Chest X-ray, AP view. Patient: 59 years old, sex F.
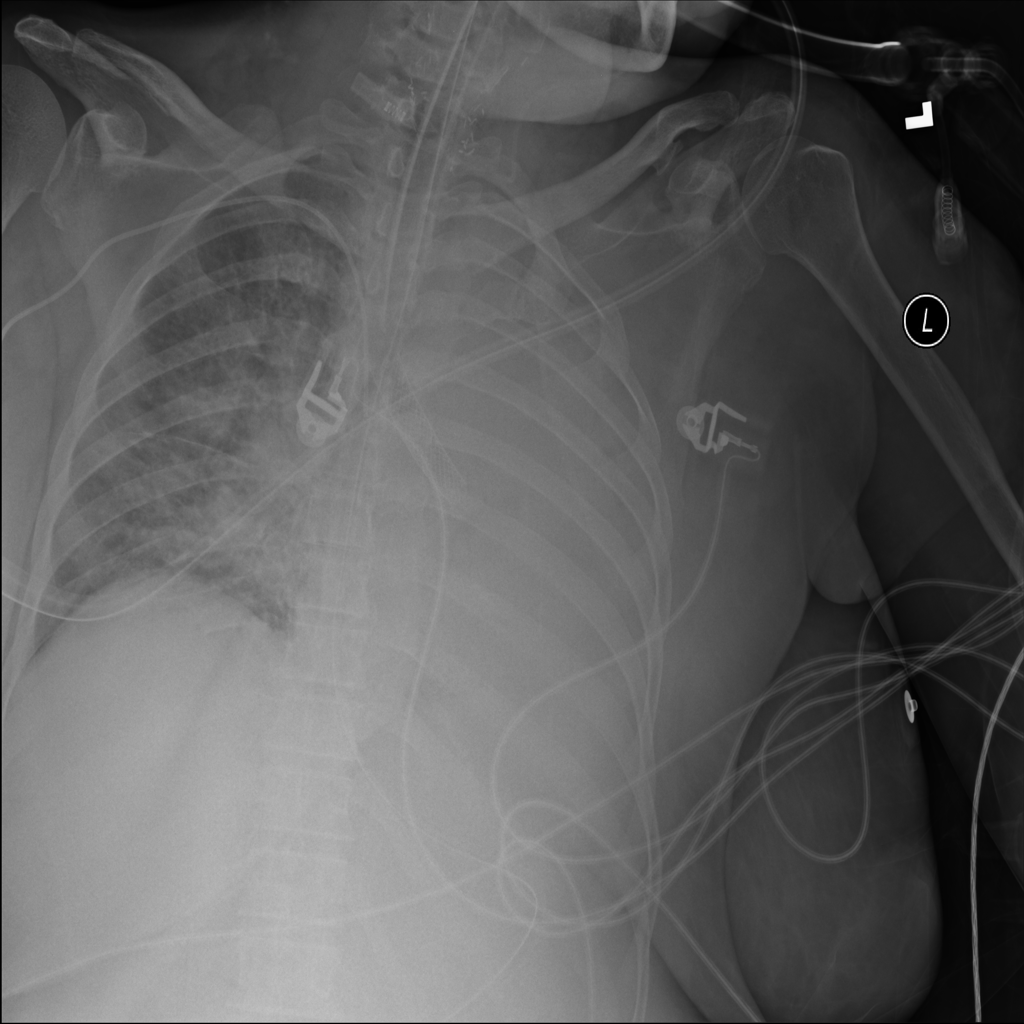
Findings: No Finding